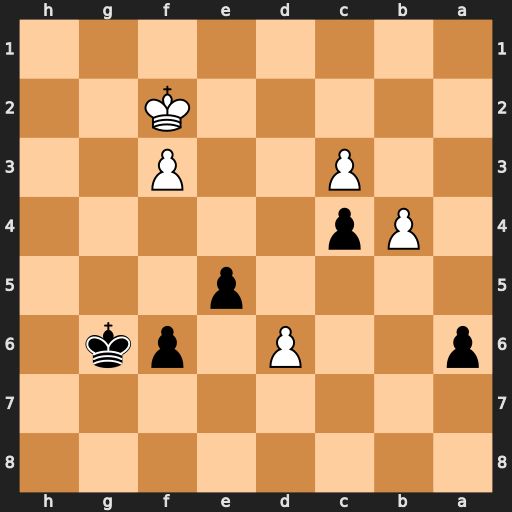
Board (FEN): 8/8/p2P1pk1/4p3/1Pp5/2P2P2/5K2/8
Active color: b
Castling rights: -
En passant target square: -
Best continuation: Kf7 d7 Ke7 d8=R Kxd8